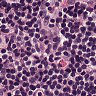
Metastatic tissue present: yes